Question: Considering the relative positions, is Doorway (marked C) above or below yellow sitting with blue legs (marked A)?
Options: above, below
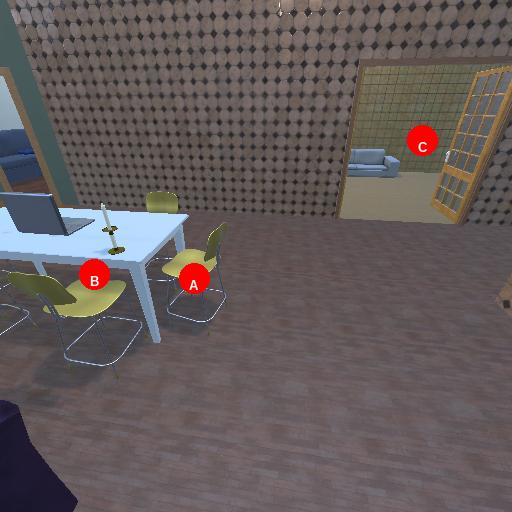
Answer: above